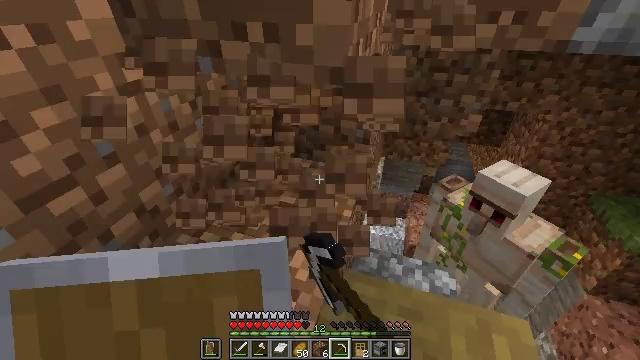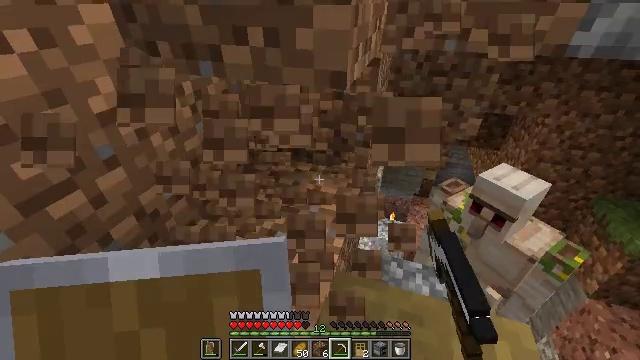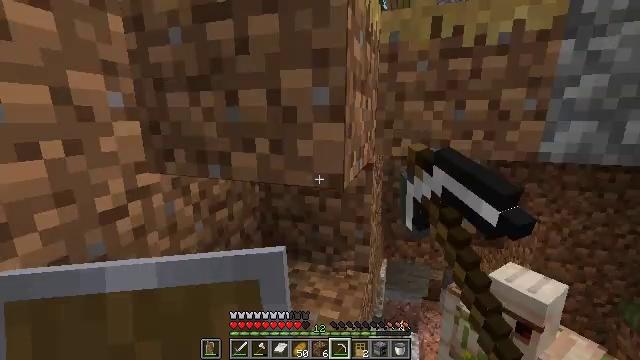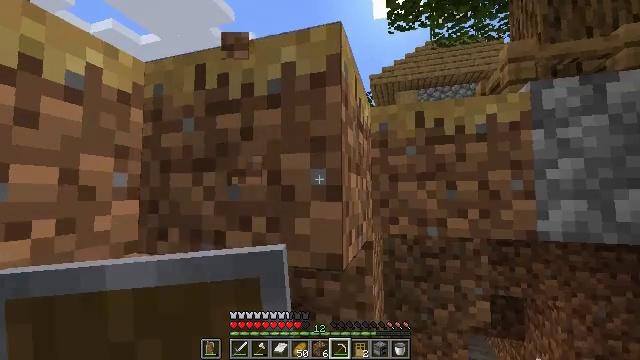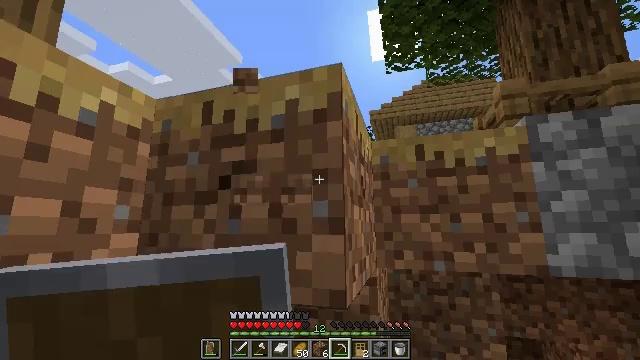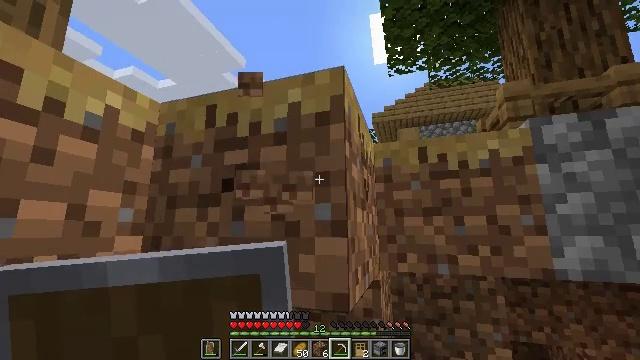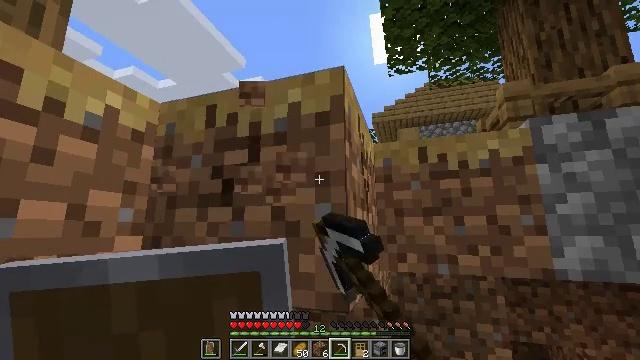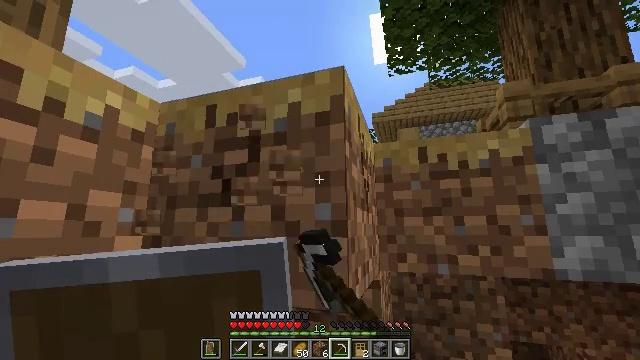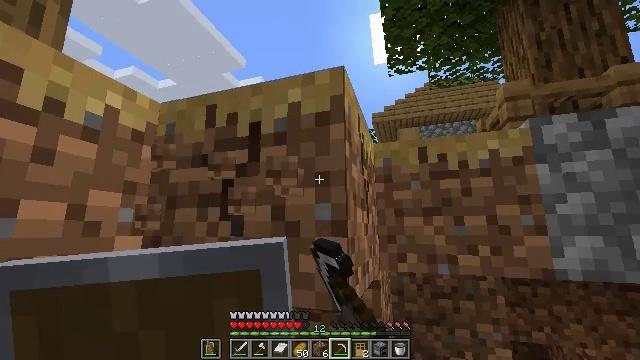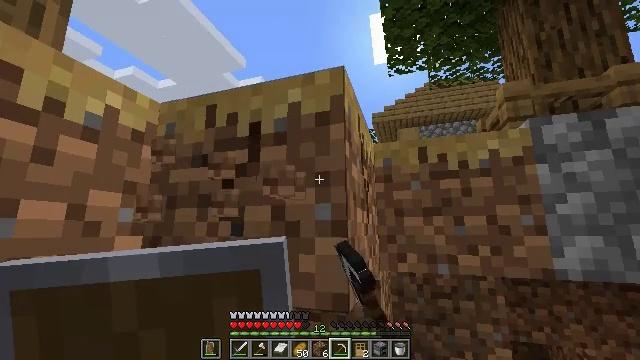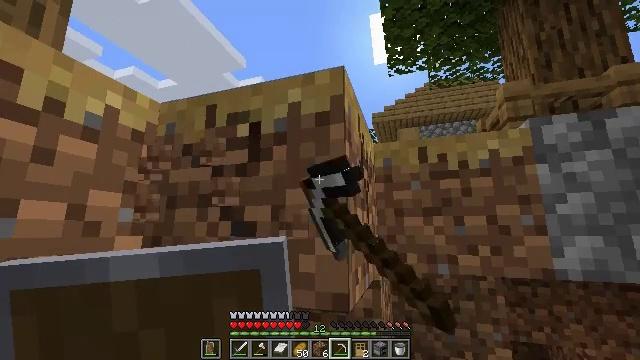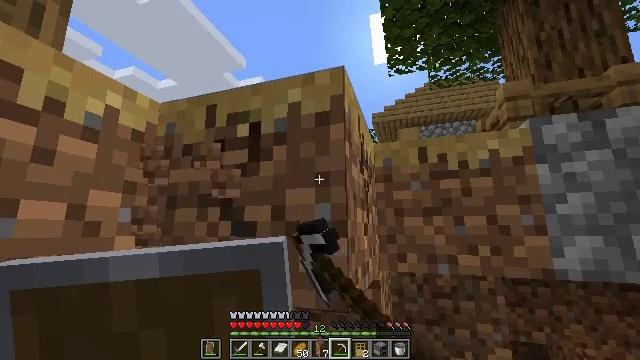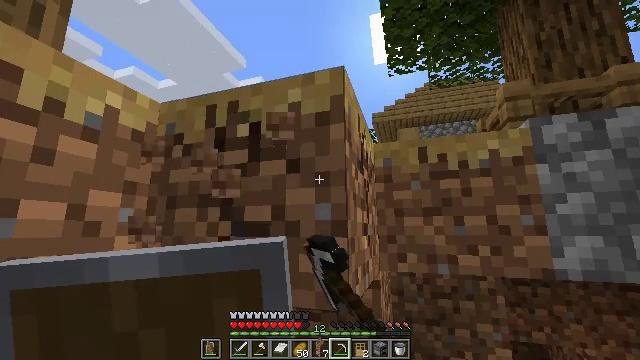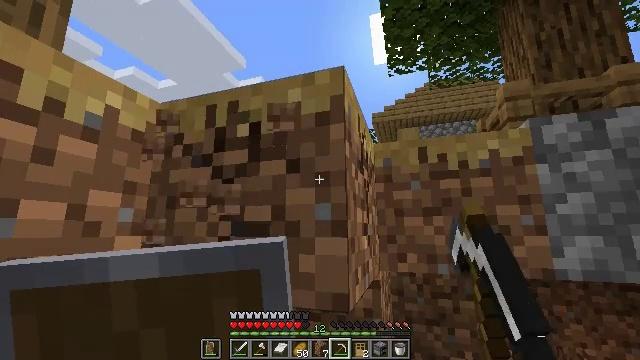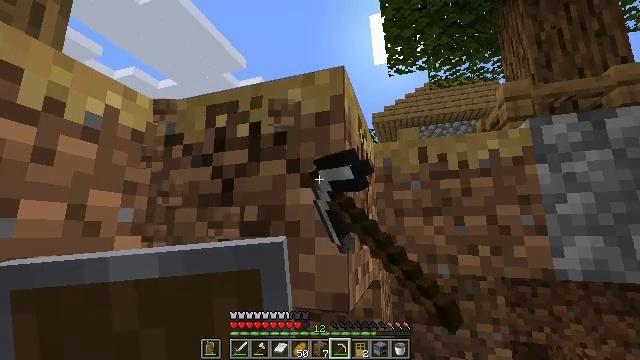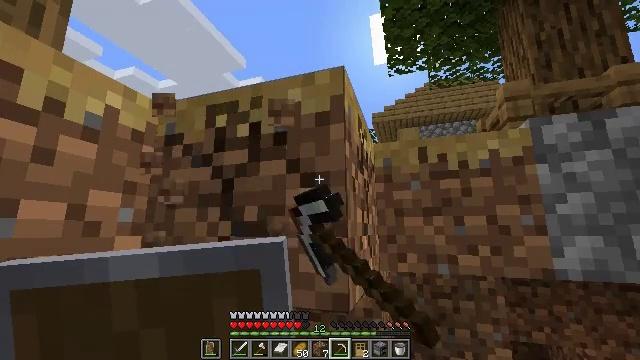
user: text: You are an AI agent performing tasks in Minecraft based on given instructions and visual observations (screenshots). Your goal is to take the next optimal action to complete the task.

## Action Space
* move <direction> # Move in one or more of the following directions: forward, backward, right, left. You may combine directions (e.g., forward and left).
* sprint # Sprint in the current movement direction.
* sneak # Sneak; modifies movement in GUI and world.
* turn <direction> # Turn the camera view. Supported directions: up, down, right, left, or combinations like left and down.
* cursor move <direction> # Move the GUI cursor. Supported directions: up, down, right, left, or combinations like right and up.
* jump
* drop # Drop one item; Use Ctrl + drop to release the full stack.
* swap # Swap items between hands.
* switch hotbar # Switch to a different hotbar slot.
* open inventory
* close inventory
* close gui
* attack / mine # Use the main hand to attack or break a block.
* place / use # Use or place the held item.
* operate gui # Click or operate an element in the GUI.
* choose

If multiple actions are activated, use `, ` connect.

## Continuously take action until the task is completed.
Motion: motion action
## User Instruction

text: Remove the grass path from the ground.
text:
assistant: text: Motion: sneak, attack / mine
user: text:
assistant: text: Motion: sneak, turn up, attack / mine
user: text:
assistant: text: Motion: sneak, turn up, attack / mine
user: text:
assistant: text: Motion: sneak, turn up, attack / mine
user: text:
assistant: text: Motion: sneak, attack / mine
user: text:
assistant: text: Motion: sneak, attack / mine
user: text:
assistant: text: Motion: sneak, attack / mine
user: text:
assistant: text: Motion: sneak, attack / mine
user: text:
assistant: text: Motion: sneak, attack / mine
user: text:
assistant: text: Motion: sneak, attack / mine
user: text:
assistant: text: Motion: sneak, attack / mine
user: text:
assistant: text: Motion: sneak, attack / mine
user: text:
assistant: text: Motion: sneak, attack / mine
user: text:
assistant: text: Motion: sneak, attack / mine
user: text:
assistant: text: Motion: sneak, attack / mine
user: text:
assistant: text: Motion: sneak, attack / mine
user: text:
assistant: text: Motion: sneak, attack / mine
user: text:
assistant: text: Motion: sneak, attack / mine
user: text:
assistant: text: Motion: move forward, sneak, attack / mine
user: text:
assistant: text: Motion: move forward, sneak, turn left and down, attack / mine
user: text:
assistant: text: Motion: move forward and move right, sneak, turn left and down, attack / mine
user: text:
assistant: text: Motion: move forward and move right, sneak, turn left and down, attack / mine
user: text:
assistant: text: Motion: move forward and move right, sneak, turn down, attack / mine
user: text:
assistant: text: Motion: move forward and move right, sneak, turn down, attack / mine
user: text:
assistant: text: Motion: move forward and move right, sneak, turn left and down, attack / mine
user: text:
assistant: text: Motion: move forward and move right, sneak, turn left and down, attack / mine
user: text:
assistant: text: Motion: move forward and move right, sneak, turn down, attack / mine
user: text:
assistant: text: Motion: move forward and move right, sneak, turn down, attack / mine
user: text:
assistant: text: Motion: move forward and move right, sneak, attack / mine
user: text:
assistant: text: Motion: move forward, sneak, turn left and up, attack / mine